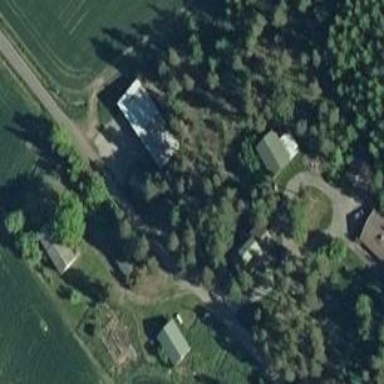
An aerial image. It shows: Farm.